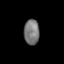
Tissue: skin
Cell type: Fibroblasts
Senescence score: 0.7719
Nuclear area (px): 378
Mean DAPI intensity: 120.701